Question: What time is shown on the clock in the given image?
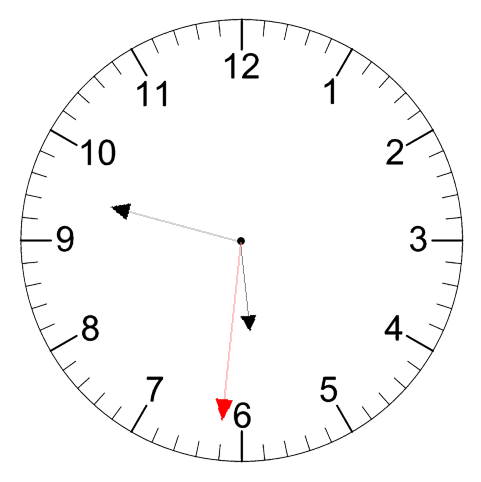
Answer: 05:47:31